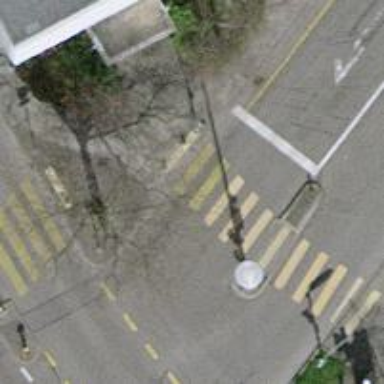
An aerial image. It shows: Kerb serving as barrier.